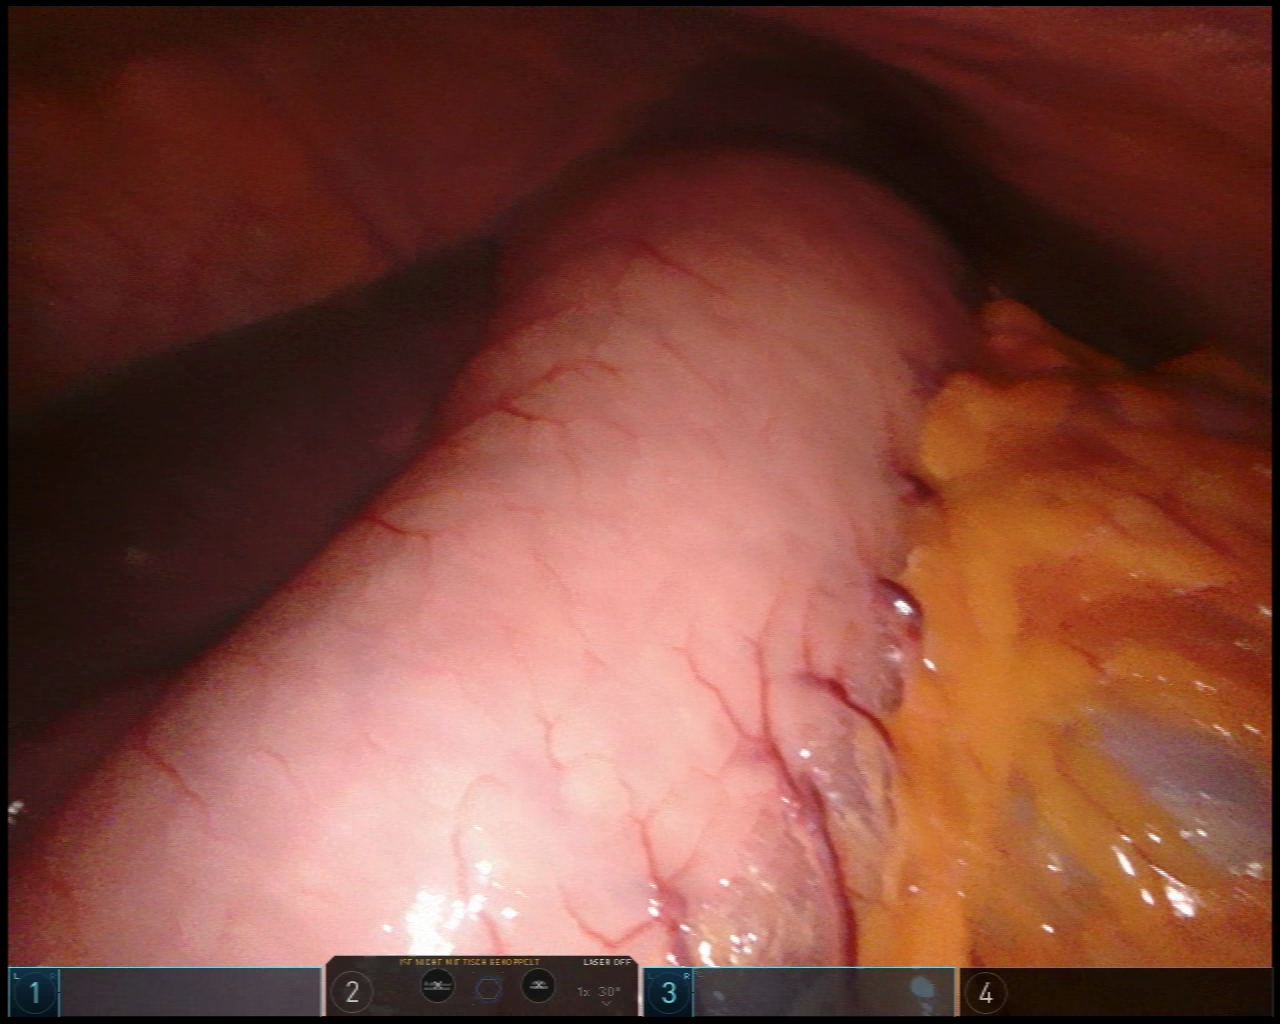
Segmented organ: liver
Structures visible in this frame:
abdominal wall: yes
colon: yes
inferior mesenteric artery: no
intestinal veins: no
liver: yes
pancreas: no
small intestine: no
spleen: no
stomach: yes
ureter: no
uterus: no
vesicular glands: no